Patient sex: F
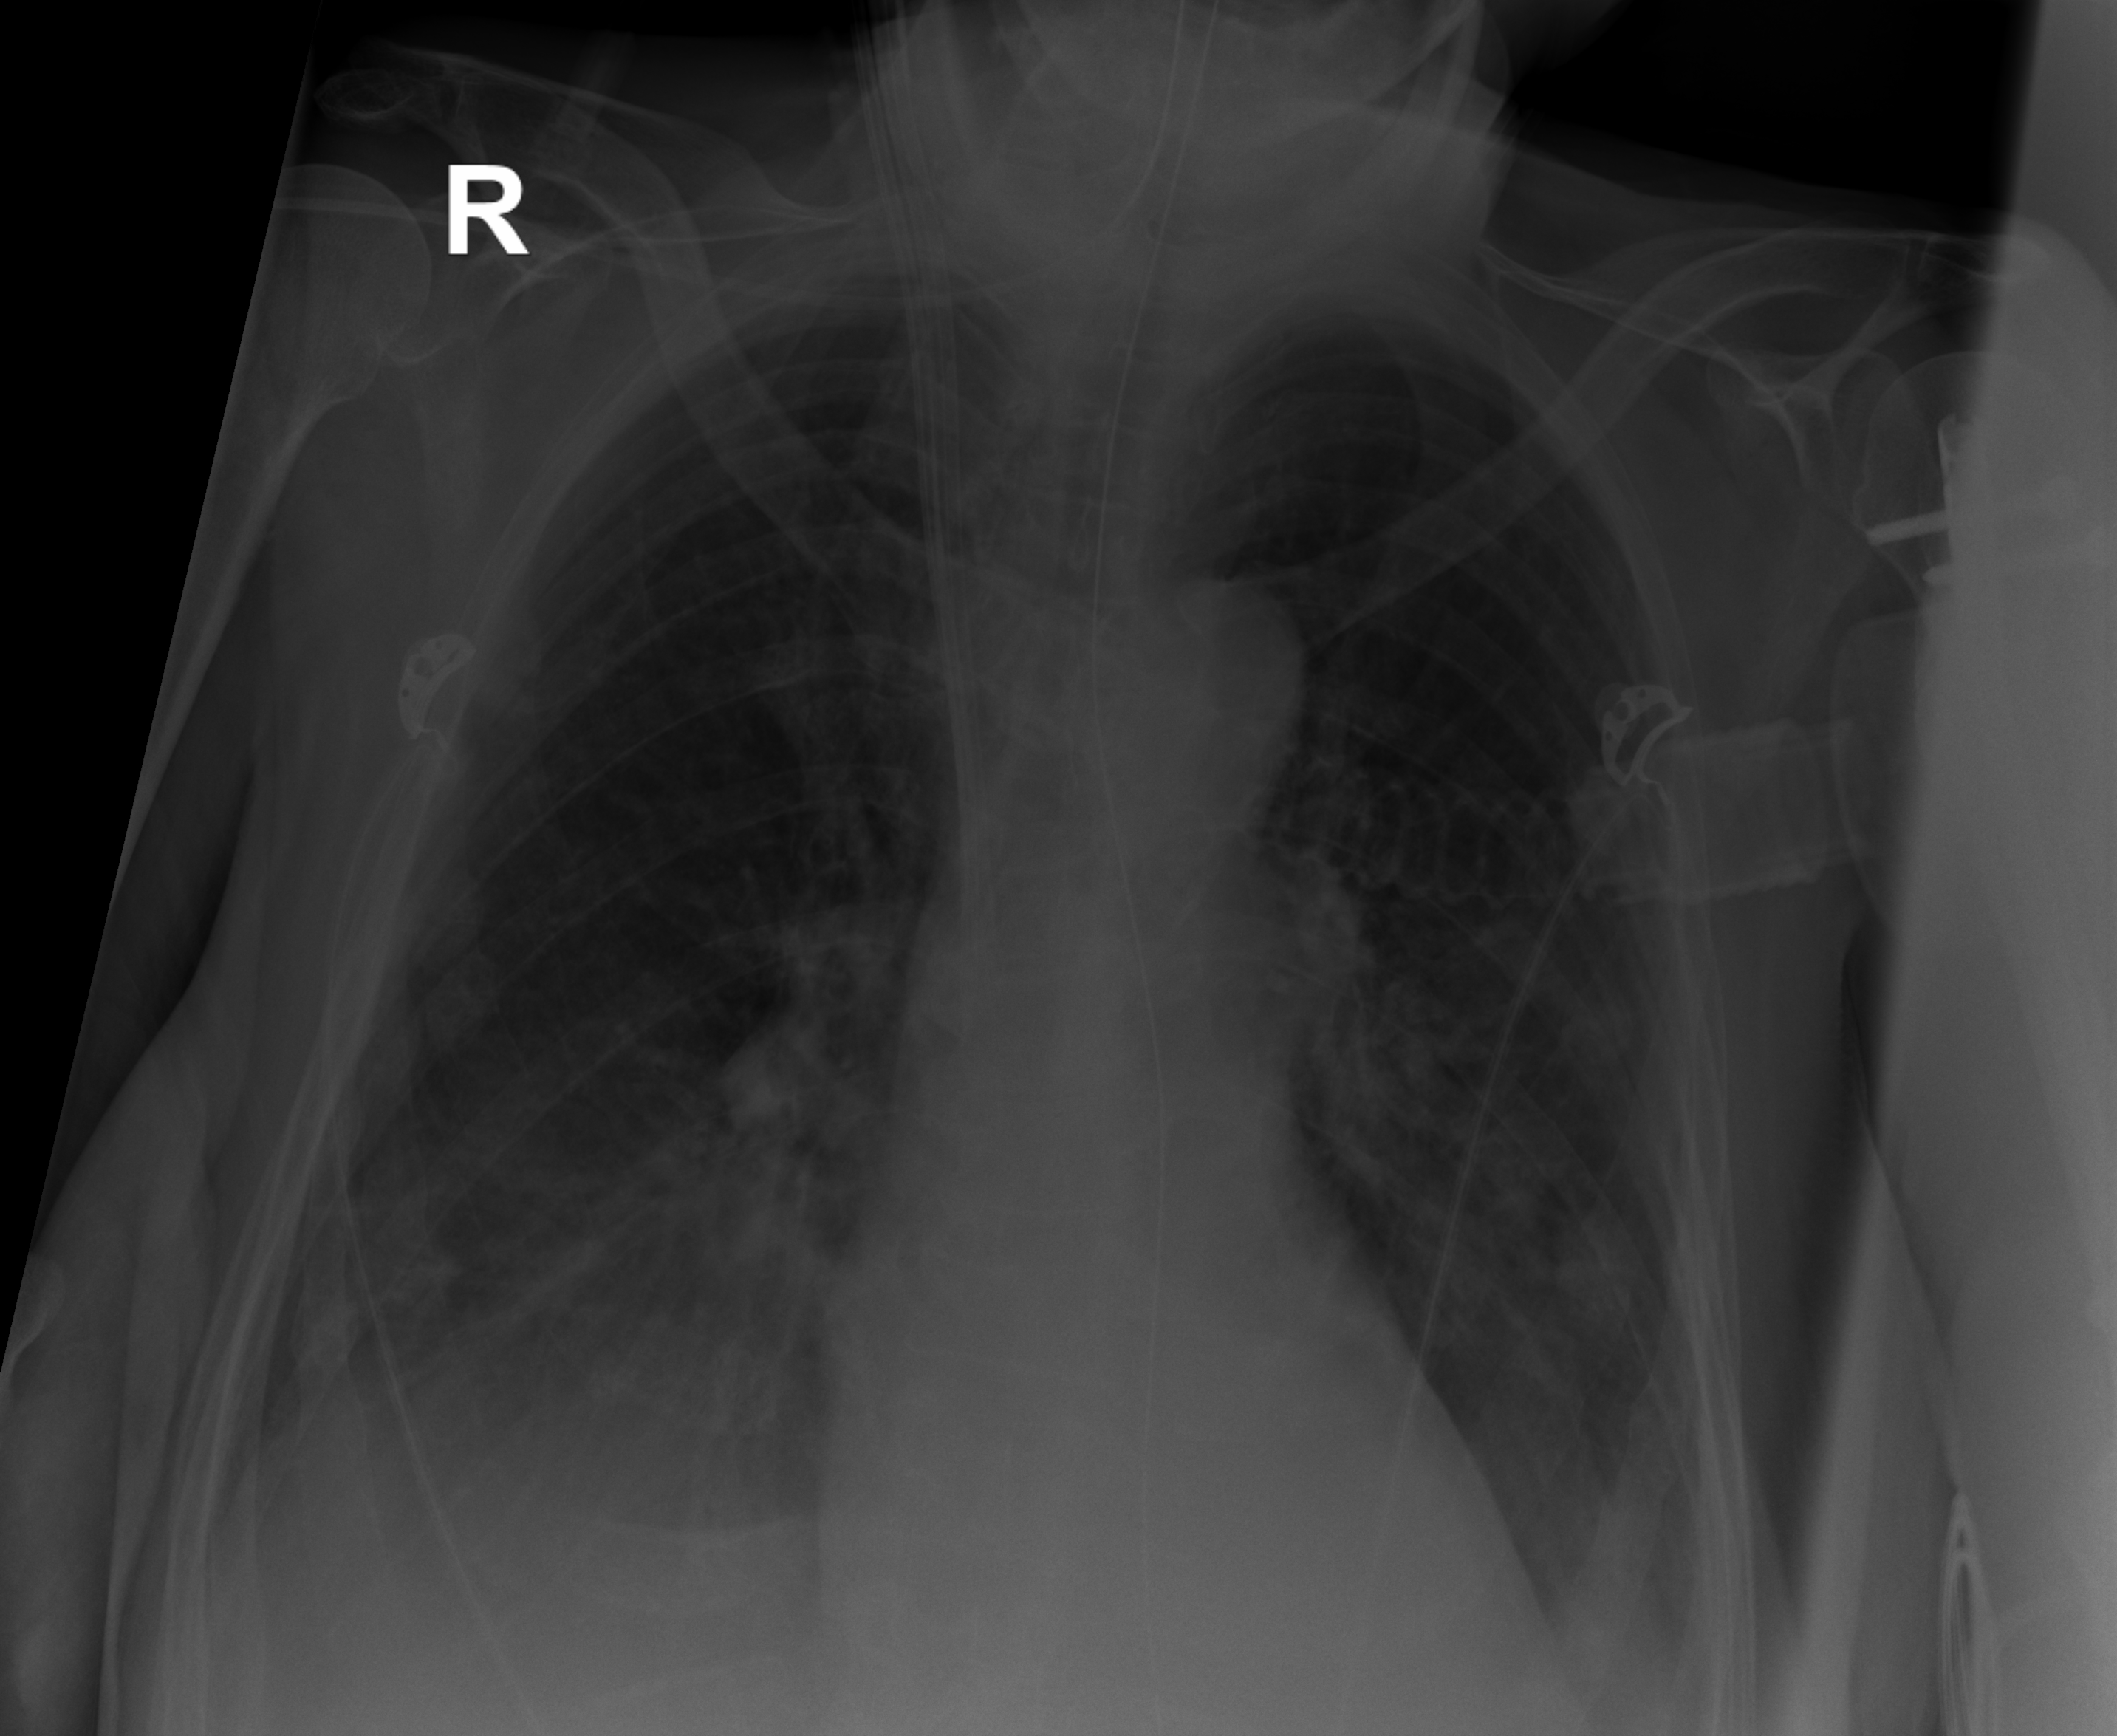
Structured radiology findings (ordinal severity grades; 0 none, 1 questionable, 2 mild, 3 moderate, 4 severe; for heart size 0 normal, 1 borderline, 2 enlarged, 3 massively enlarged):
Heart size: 0
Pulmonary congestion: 0
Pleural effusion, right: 3
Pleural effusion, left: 2
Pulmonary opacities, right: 0
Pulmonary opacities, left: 0
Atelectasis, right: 2
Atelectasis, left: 2